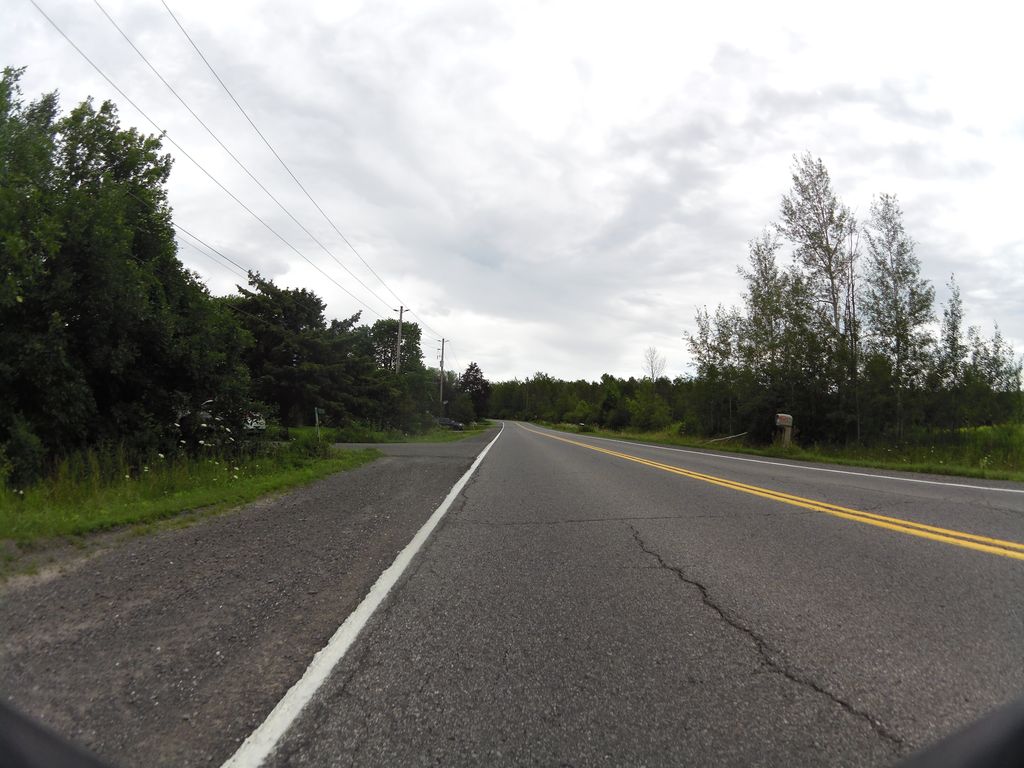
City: ottawa-gatineau